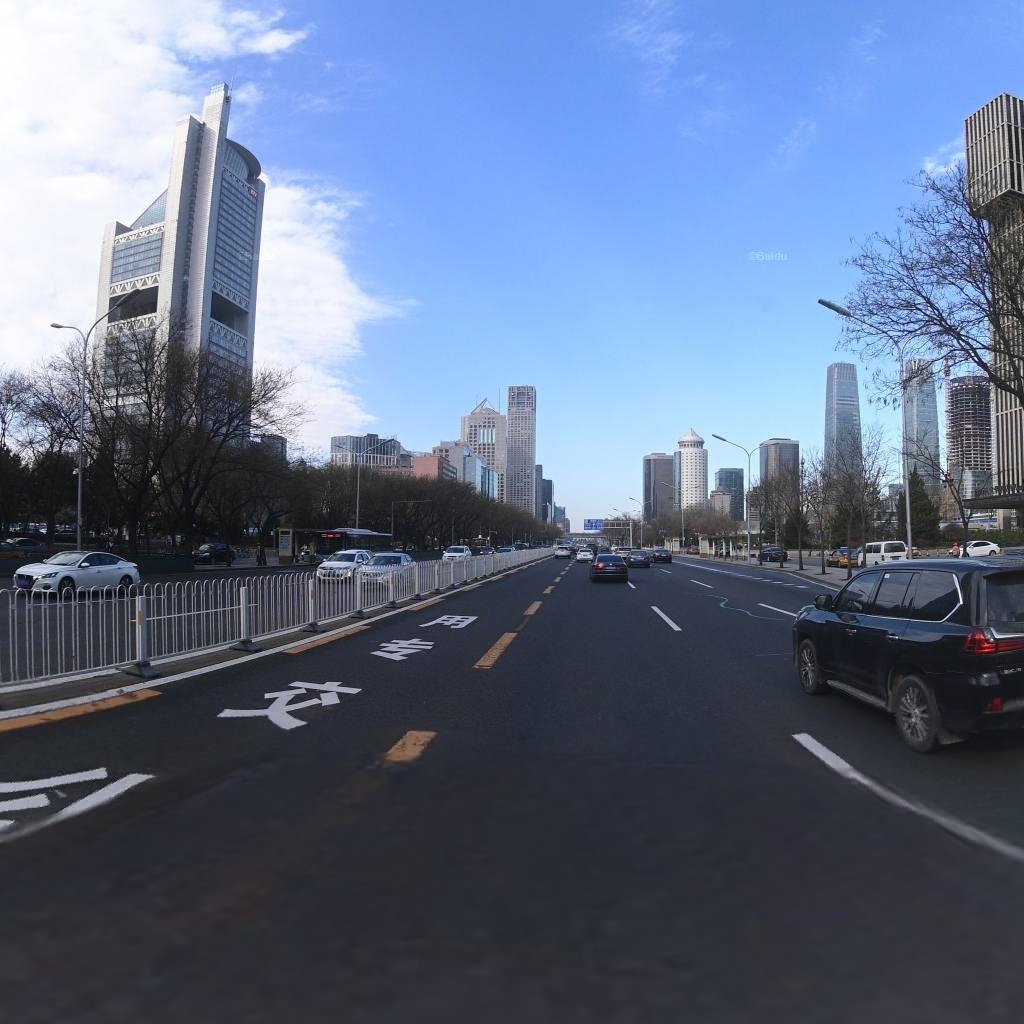
Region: Chaoyang
Road damage annotations: transverse patch, longitudinal patch